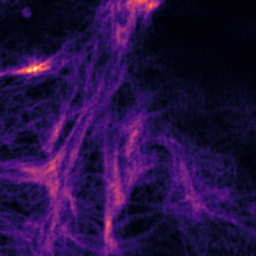
Label: Super-resolution F-actin image